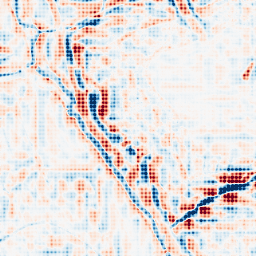
Category: wavelet
Decomposition family: wavelet_reverse_biorthogonal
Decomposition parameters: wavelet: rbio2.4
level: 4
Upsampling method: sinc_blackman
Upsampling parameters: scale: 8
kernel_size: 8
Upsampling scale: 8